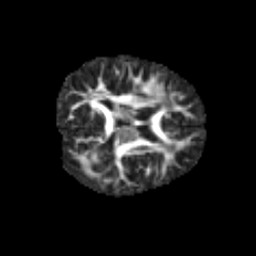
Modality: FA
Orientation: axial
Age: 7
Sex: female
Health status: healthy